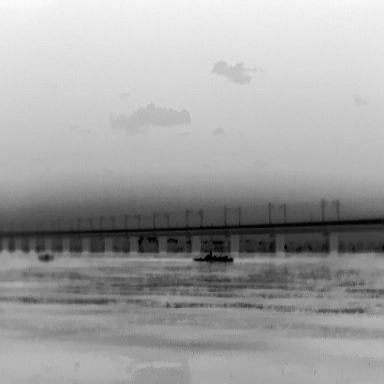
There is a canoe in the infrared image.